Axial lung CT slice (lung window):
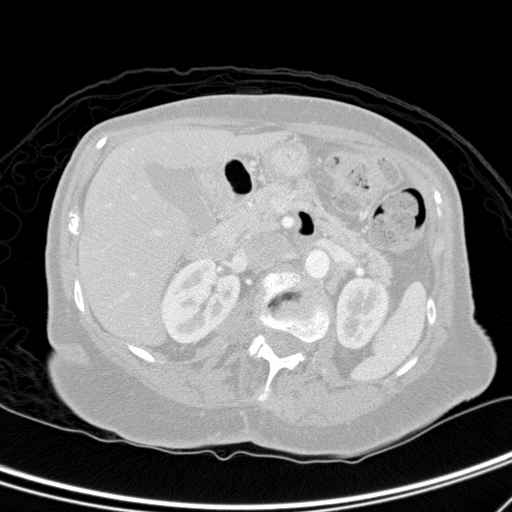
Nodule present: no